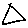
Label: triangle